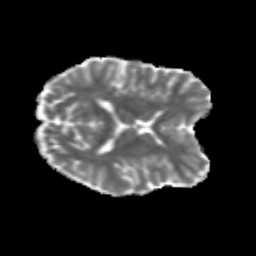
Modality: MD
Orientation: axial
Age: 21
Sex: male
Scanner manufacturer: siemens
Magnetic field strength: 3 T
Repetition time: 3.5 s
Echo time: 0.125 s